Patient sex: F
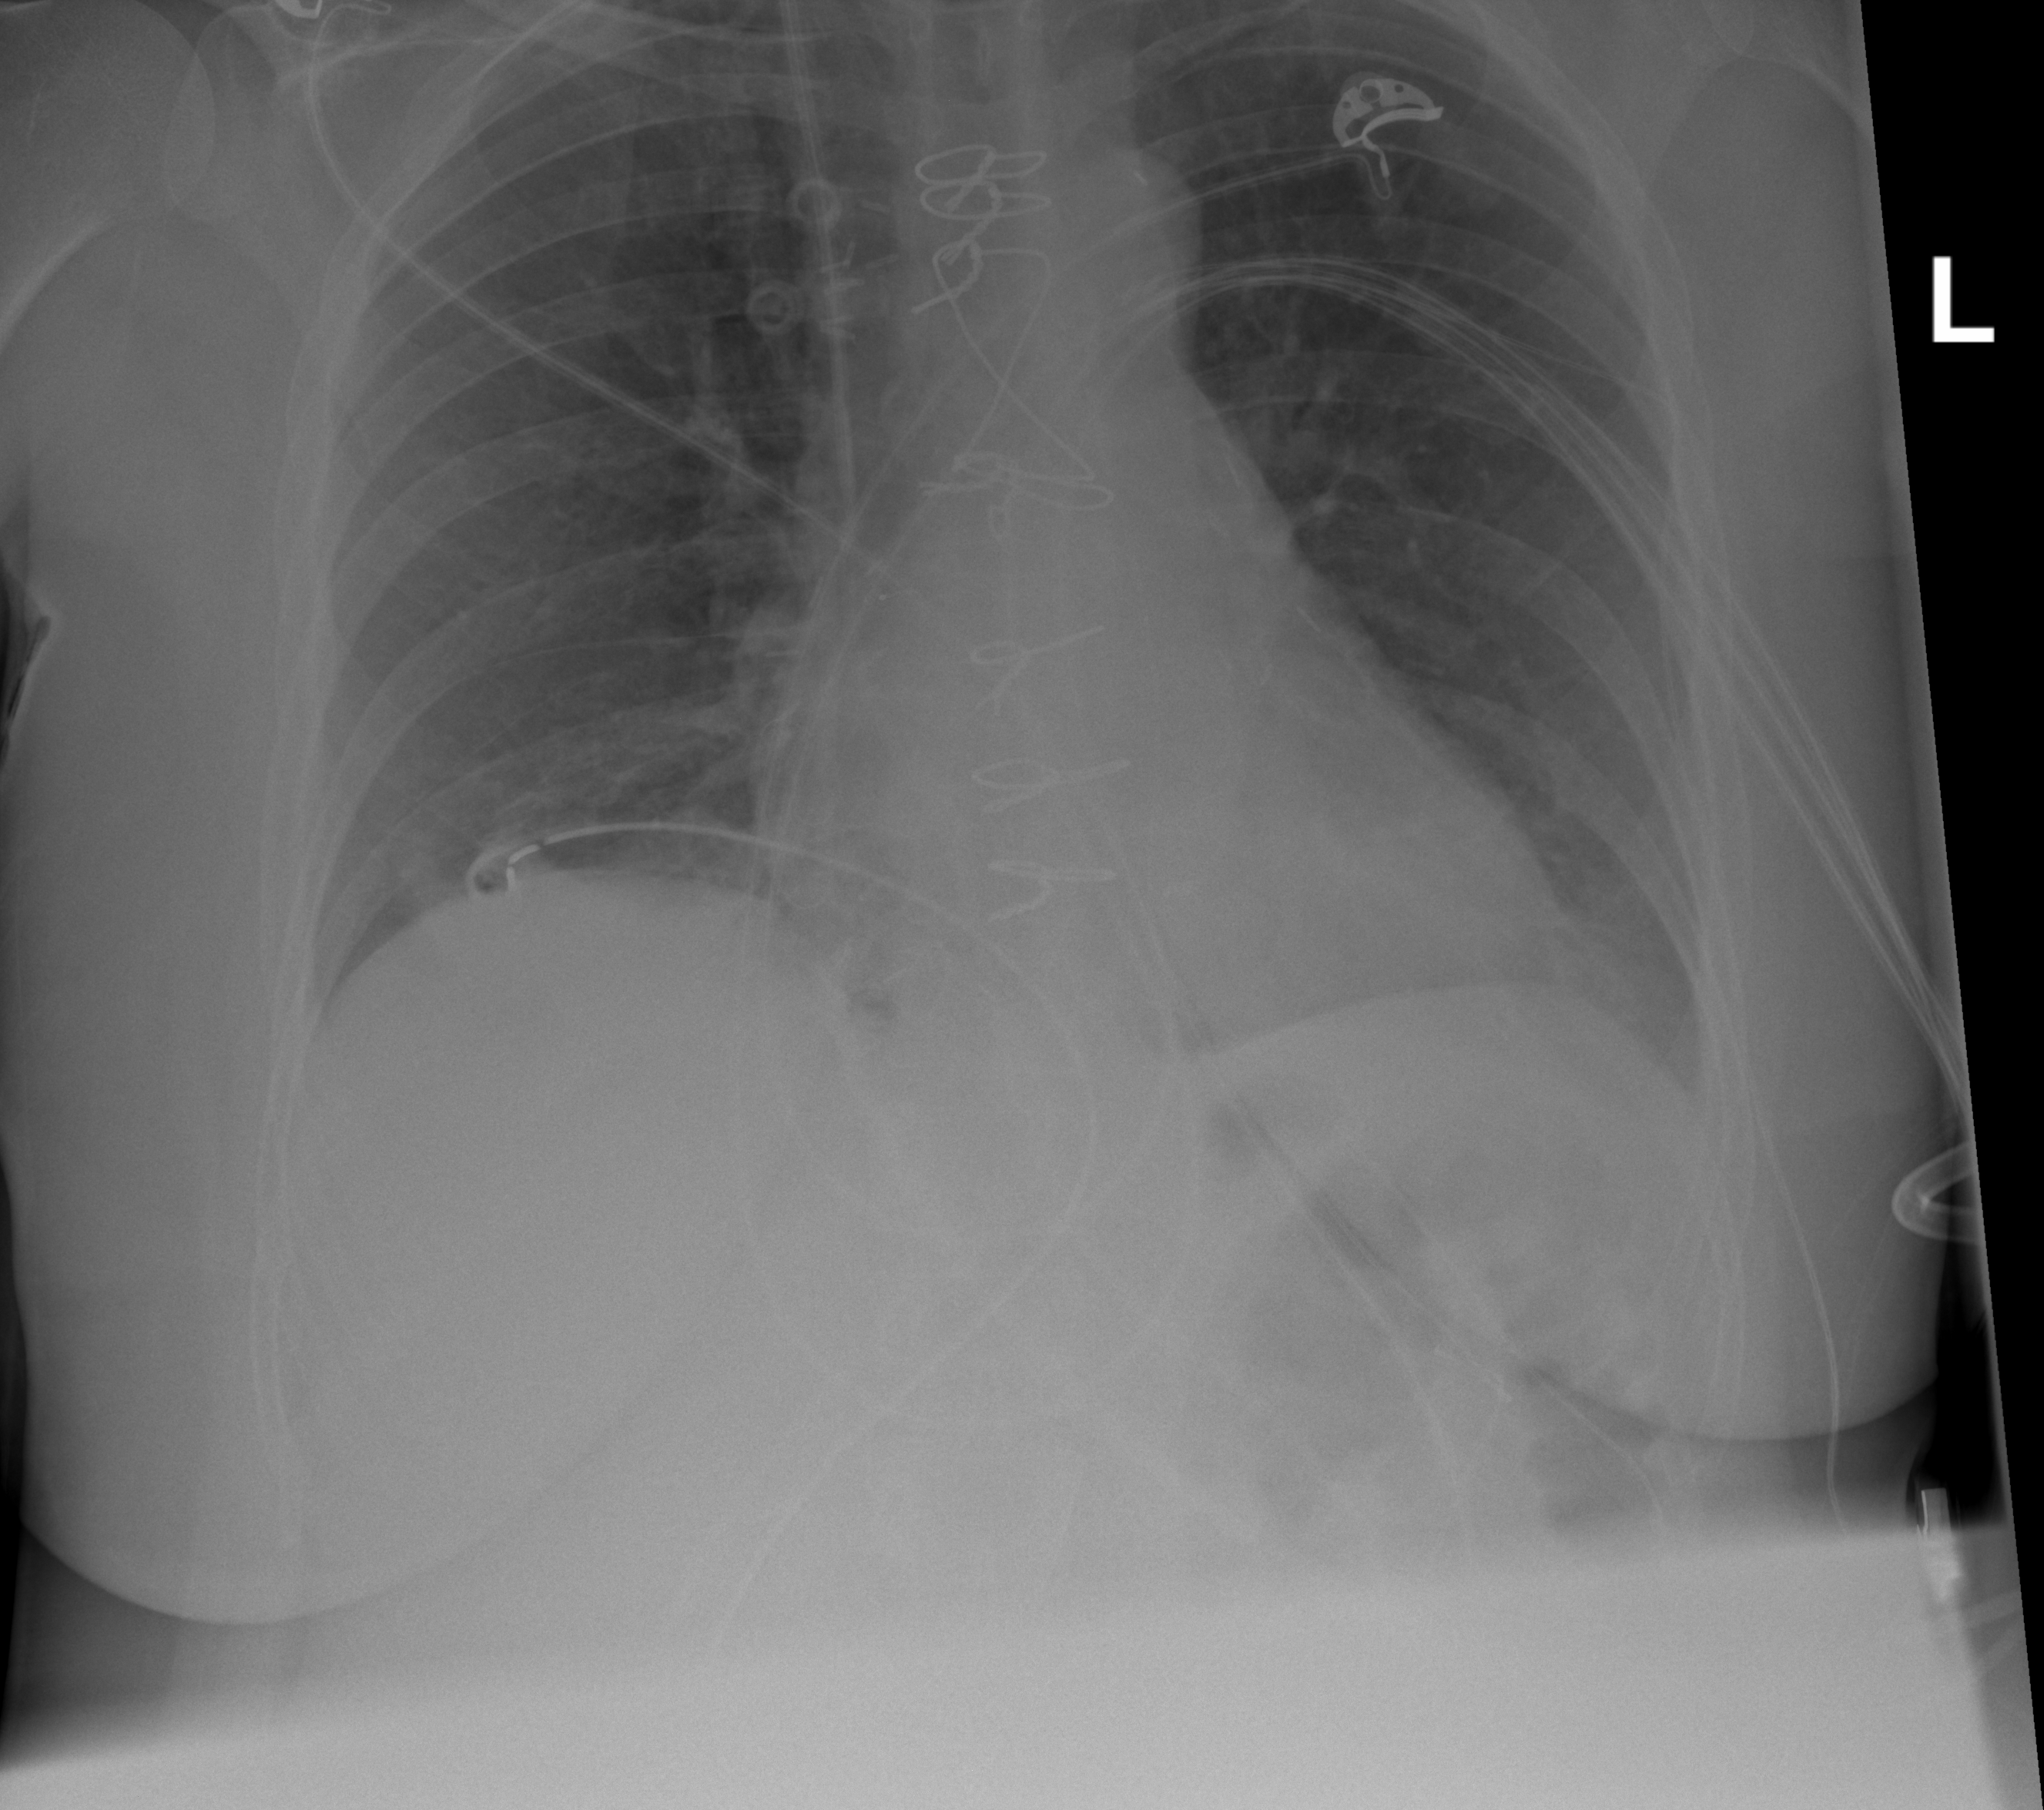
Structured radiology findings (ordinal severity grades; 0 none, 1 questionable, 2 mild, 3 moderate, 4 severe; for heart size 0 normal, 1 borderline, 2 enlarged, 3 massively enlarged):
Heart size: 2
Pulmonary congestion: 0
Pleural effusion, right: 0
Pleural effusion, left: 0
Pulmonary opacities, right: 0
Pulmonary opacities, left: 0
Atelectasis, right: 2
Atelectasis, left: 2